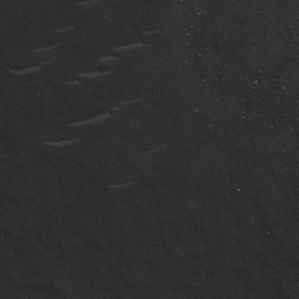
Label: non_frost